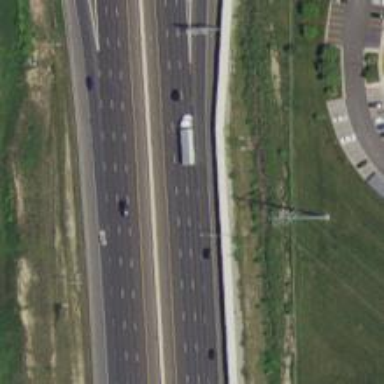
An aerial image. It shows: Motorway junction.